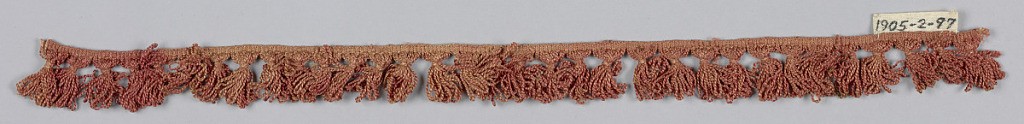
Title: Fringe
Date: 16th century
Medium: silk Technique: woven
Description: Red fringe with a plain-woven heading and a skirt of looped thread tied at intervals to form tassels.